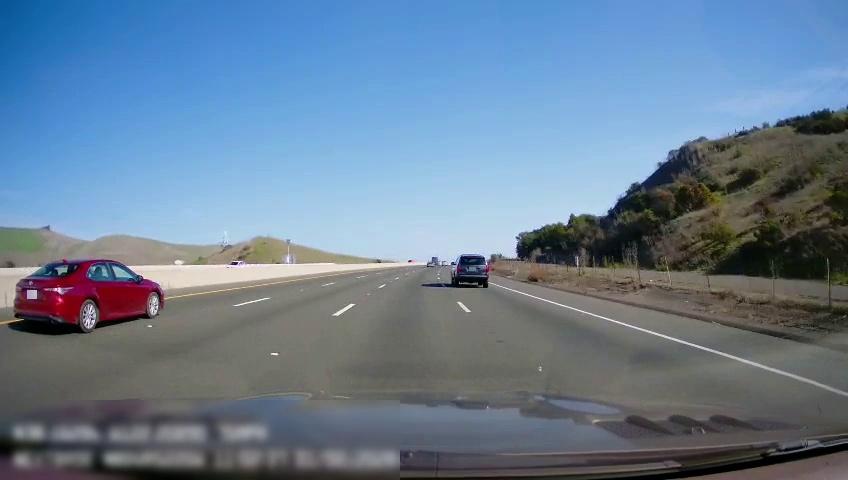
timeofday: Day
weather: Sunny
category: Drivable Space
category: Drivable Space
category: Vehicles | Car
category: Vehicles | SUV
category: Vehicles | Van
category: Vehicles | Car
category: Lanes | Alternate Lane
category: Lanes | Alternate Lane
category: Lanes | Alternate Lane
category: Lanes | Current Lane
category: Lanes | Alternate Lane